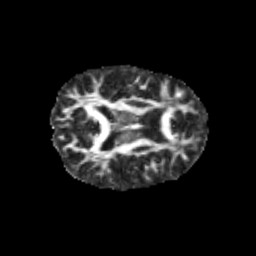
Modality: FA
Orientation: axial
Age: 11
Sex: male
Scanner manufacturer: siemens
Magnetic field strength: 3 T
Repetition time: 3.8 s
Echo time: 0.07 s